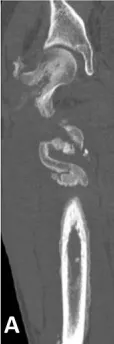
Clinical and radiological appearance of the patient prior, during, and after bacteriophage therapy. (A) Computed tomography revealing a fistula that connects femoral head and skin on the right upper third of the lateral femur surface.
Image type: radiology (ct)